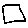
Label: square